Interaction volume radius: 5 \u00c5
Interaction volume height: 20 \u00c5
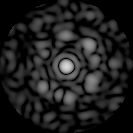
Disorder parameter: 0.6219